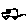
Label: car